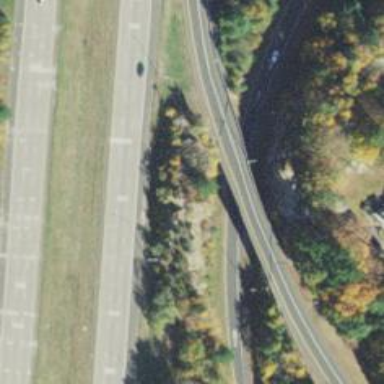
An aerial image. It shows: Motorway link bridge.